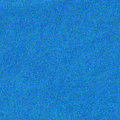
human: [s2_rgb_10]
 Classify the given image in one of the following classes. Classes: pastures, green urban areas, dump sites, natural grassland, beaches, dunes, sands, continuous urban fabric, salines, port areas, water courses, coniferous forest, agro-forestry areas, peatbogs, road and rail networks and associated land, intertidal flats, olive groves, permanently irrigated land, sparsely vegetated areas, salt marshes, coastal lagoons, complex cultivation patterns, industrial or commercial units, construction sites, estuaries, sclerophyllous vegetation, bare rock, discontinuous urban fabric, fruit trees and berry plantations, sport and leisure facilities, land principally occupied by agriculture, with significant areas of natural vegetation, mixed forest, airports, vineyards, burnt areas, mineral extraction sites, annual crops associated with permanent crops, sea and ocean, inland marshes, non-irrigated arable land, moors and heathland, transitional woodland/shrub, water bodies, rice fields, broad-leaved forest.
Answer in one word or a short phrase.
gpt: sea and ocean